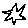
Label: star